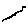
Label: zigzag